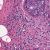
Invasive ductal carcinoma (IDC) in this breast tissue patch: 0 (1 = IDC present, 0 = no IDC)